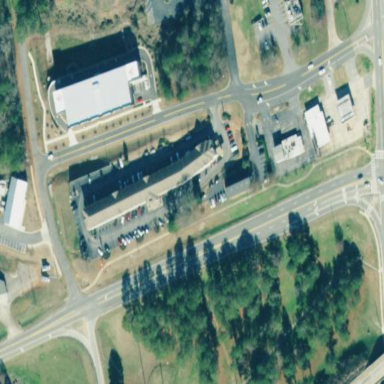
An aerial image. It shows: Building that is motel.